Question: I am new to 'sf'. In the following code, I generated two maps, one for USA and one for Australia. I would like to move those two next to each other on the same 'ggplot'. I have tried to change 'longitude' and 'latitude' values for Australia within 'geometry'. I just wonder if there is a quick way to do this. Any suggestions would be appreciated.
'''
library(tidyverse)
library(sf)
library(rnaturalearth)
map_au <-ne_states(country = c("australia"), returnclass ="sf") %>%
select(state = name, geometry)
map_us <-ne_states(country = c("united states of america"), returnclass ="sf") %>%
select(state = name, geometry) %>%
filter(!state %in% c("Alaska", "Hawaii"))
ggplot(data = map_us, aes(fill = state))+
geom_sf()+
geom_sf(data = map_au)+
theme(legend.position = "none")
'''

<URL>
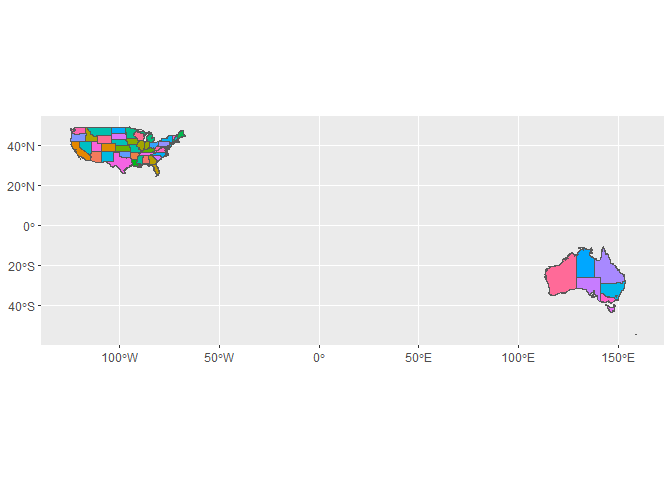
Answer: 'sf' allows you to carry out <URL>. We also need to replace the CRS of the object in order to plot it again.
Please do note that this is effectively moving the shape on a flat plane, which may not be exactly what you want to do. In particular, real areas and distances are not preserved (I do not know if Australia having more degrees latitude from north to south than the continental US represents more metres...)
'''
library(tidyverse)
library(sf)
#> Linking to GEOS 3.8.1, GDAL 3.1.1, PROJ 6.3.1
library(rnaturalearth)
map_au <- ne_states(country = c("australia"), returnclass = "sf") %>%
select(state = name, geometry)
map_us <- ne_states(country = c("united states of america"), returnclass = "sf") %>%
select(state = name, geometry) %>%
filter(!state %in% c("Alaska", "Hawaii"))
map_au_moved <- map_au
st_geometry(map_au_moved) <- st_geometry(map_au_moved) + c(-180, 60)
st_crs(map_au_moved) <- st_crs(map_au)
ggplot(data = map_us, aes(fill = state))+
geom_sf()+
geom_sf(data = map_au_moved)+
theme(legend.position = "none")
'''

<URL>